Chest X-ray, PA view. Patient: 66 years old, sex F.
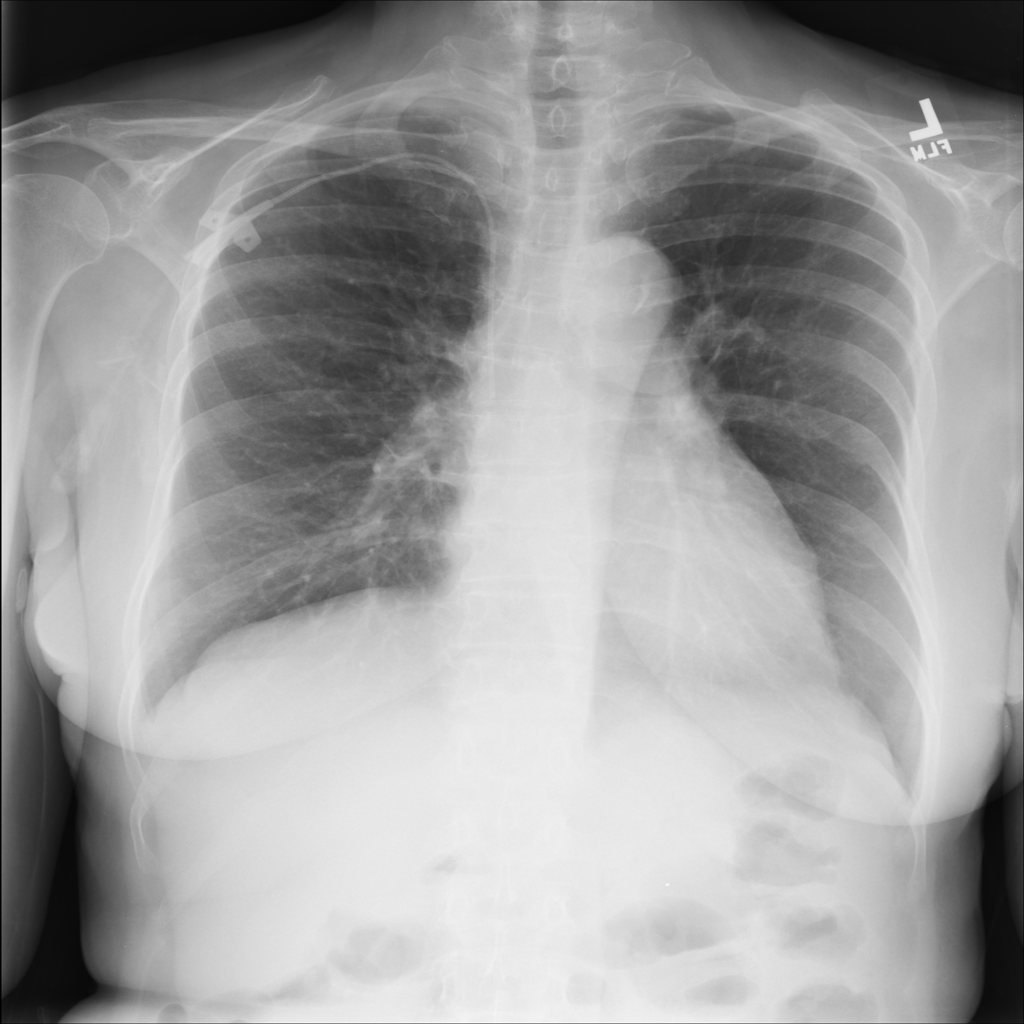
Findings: No Finding